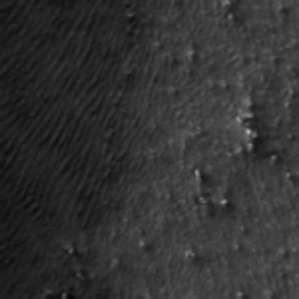
Label: frost